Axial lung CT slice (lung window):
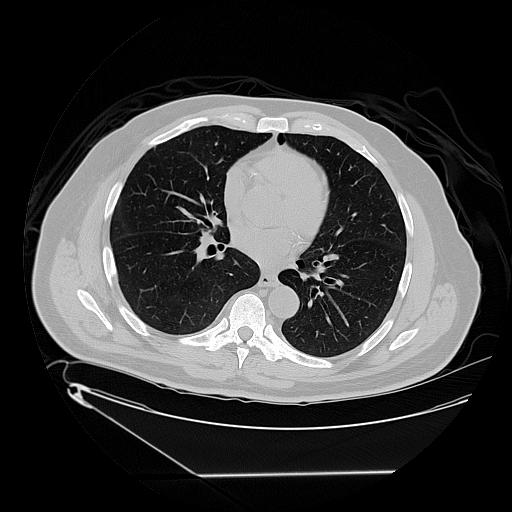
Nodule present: no